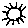
Label: sun